Question: I'm trying to complete an email submission form.
I want to show a thank you message when form is submitted (when submit button is clicked)
This is my current code in index.html fie
I don't want window alert like this

I want to hide email box and subscribe button by displaying "Thank you" message.
'''
function call_mailm() {
$.ajax({
url: "http://google.com/form/" + $("#name").val(),
success: function(result) {
alert("Mail sent successfully");
},
error: function(error) {
alert("There is some problem with mail");
}
});
return false;
}
'''
'''
<script src="https://ajax.googleapis.com/ajax/libs/jquery/3.1.1/jquery.min.js"></script>
<!-- Begin Signup Form -->
<div id="mc_embed_signup">
<form>
<input type="text" id="name" name="email" class="required email" id="email" placeholder="Email Address" style="font-size:15pt;height:38px;width:350px;font- family:Century Gothic;">
<div style="position: absolute; left: -5000px;" aria-hidden="true">
<input type="text" name="b_438e8df85b7f9df7fce94287a_013c74a5bc" tabindex="-1" value="">
</div>
<button onclick="return call_mailm()" value="Submit" name="subscribe" id="mc-embedded-subscribe" class="button" style="background-color: rgba(14,46,71,1);border: 1px solid #0E2E47;width:150px;height:37px;font-family: 'Palatino Linotype', 'Book Antiqua', Palatino, serif;font-size:24px;color:white;">Subscribe</button>
<div id="mce-responses" class="clear">
<div class="response" id="error" style="display:none"></div>
<div class="response" id="success" style="display:none"></div>
</div>
</form>
</div>
<!--End mc_embed_signup-->
'''
inside of tag like this
'''
<div id="success">
Congrats! <br>
Thank you for subscribing
</div>
'''
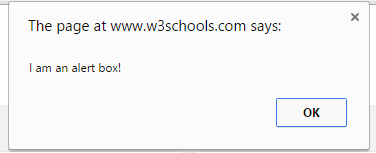
Answer: Add a new div with a thank you message and delete/hide the form. Simplest example:
'''
$.ajax({url: "http://google.com/form/"+$("#name").val(),
success: function(result){
$('#mc_embed_signup').html('<div>Thank you!</div>');
},
error: function (error) {
alert("There is some problem with mail");
}
});
'''